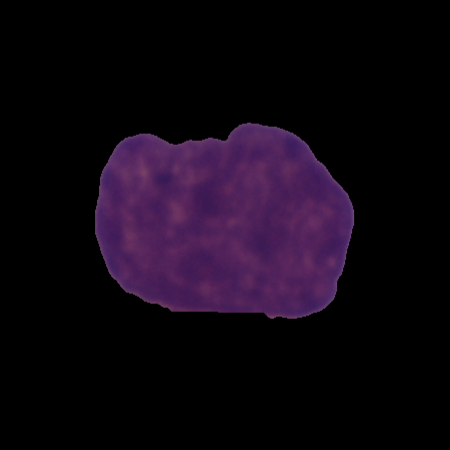
Label: cancer